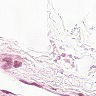
Metastatic tissue present: no